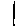
Label: line